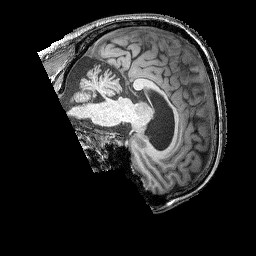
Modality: T1w
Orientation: sagittal
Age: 43
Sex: male
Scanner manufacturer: siemens
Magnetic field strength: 3 T
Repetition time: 2.25 s
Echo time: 0.00415 s